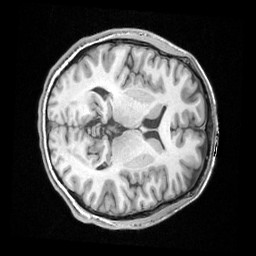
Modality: T1w
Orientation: axial
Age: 23
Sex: male
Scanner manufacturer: siemens
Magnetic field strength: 3 T
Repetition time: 1.62 s
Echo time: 0.003 s